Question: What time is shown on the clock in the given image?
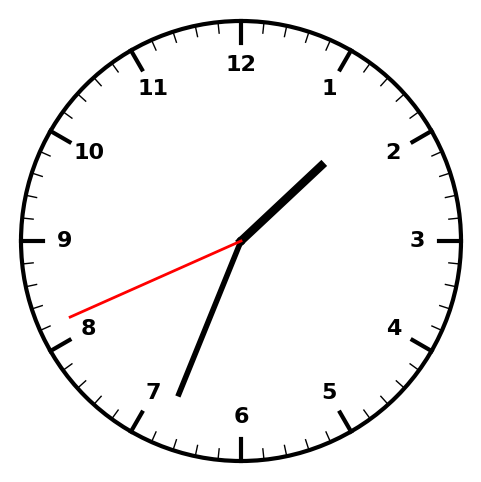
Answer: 01:33:41